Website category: phone
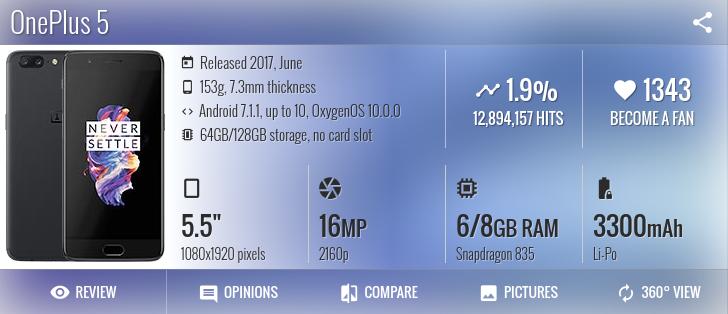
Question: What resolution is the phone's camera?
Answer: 2160p

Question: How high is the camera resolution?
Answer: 2160p

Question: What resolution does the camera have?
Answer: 2160p

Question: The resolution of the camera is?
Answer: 2160p

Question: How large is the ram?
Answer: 6/8 GB RAM

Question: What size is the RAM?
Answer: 6/8 GB RAM

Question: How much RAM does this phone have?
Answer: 6/8 GB RAM

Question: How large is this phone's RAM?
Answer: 6/8 GB RAM

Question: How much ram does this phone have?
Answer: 6/8 GB RAM

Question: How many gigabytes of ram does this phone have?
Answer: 6/8 GB RAM

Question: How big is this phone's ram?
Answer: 6/8 GB RAM

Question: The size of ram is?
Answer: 6/8 GB RAM

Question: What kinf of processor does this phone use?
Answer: Snapdragon 835

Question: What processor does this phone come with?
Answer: Snapdragon 835

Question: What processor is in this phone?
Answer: Snapdragon 835

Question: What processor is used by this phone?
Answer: Snapdragon 835

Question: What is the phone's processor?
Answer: Snapdragon 835

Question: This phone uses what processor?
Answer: Snapdragon 835

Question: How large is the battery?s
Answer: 3300 mAh

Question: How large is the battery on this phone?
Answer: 3300 mAh

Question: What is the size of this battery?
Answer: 3300 mAh

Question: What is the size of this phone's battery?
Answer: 3300 mAh

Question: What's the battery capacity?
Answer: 3300 mAh

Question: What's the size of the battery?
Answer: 3300 mAh

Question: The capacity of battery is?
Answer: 3300 mAh